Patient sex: M
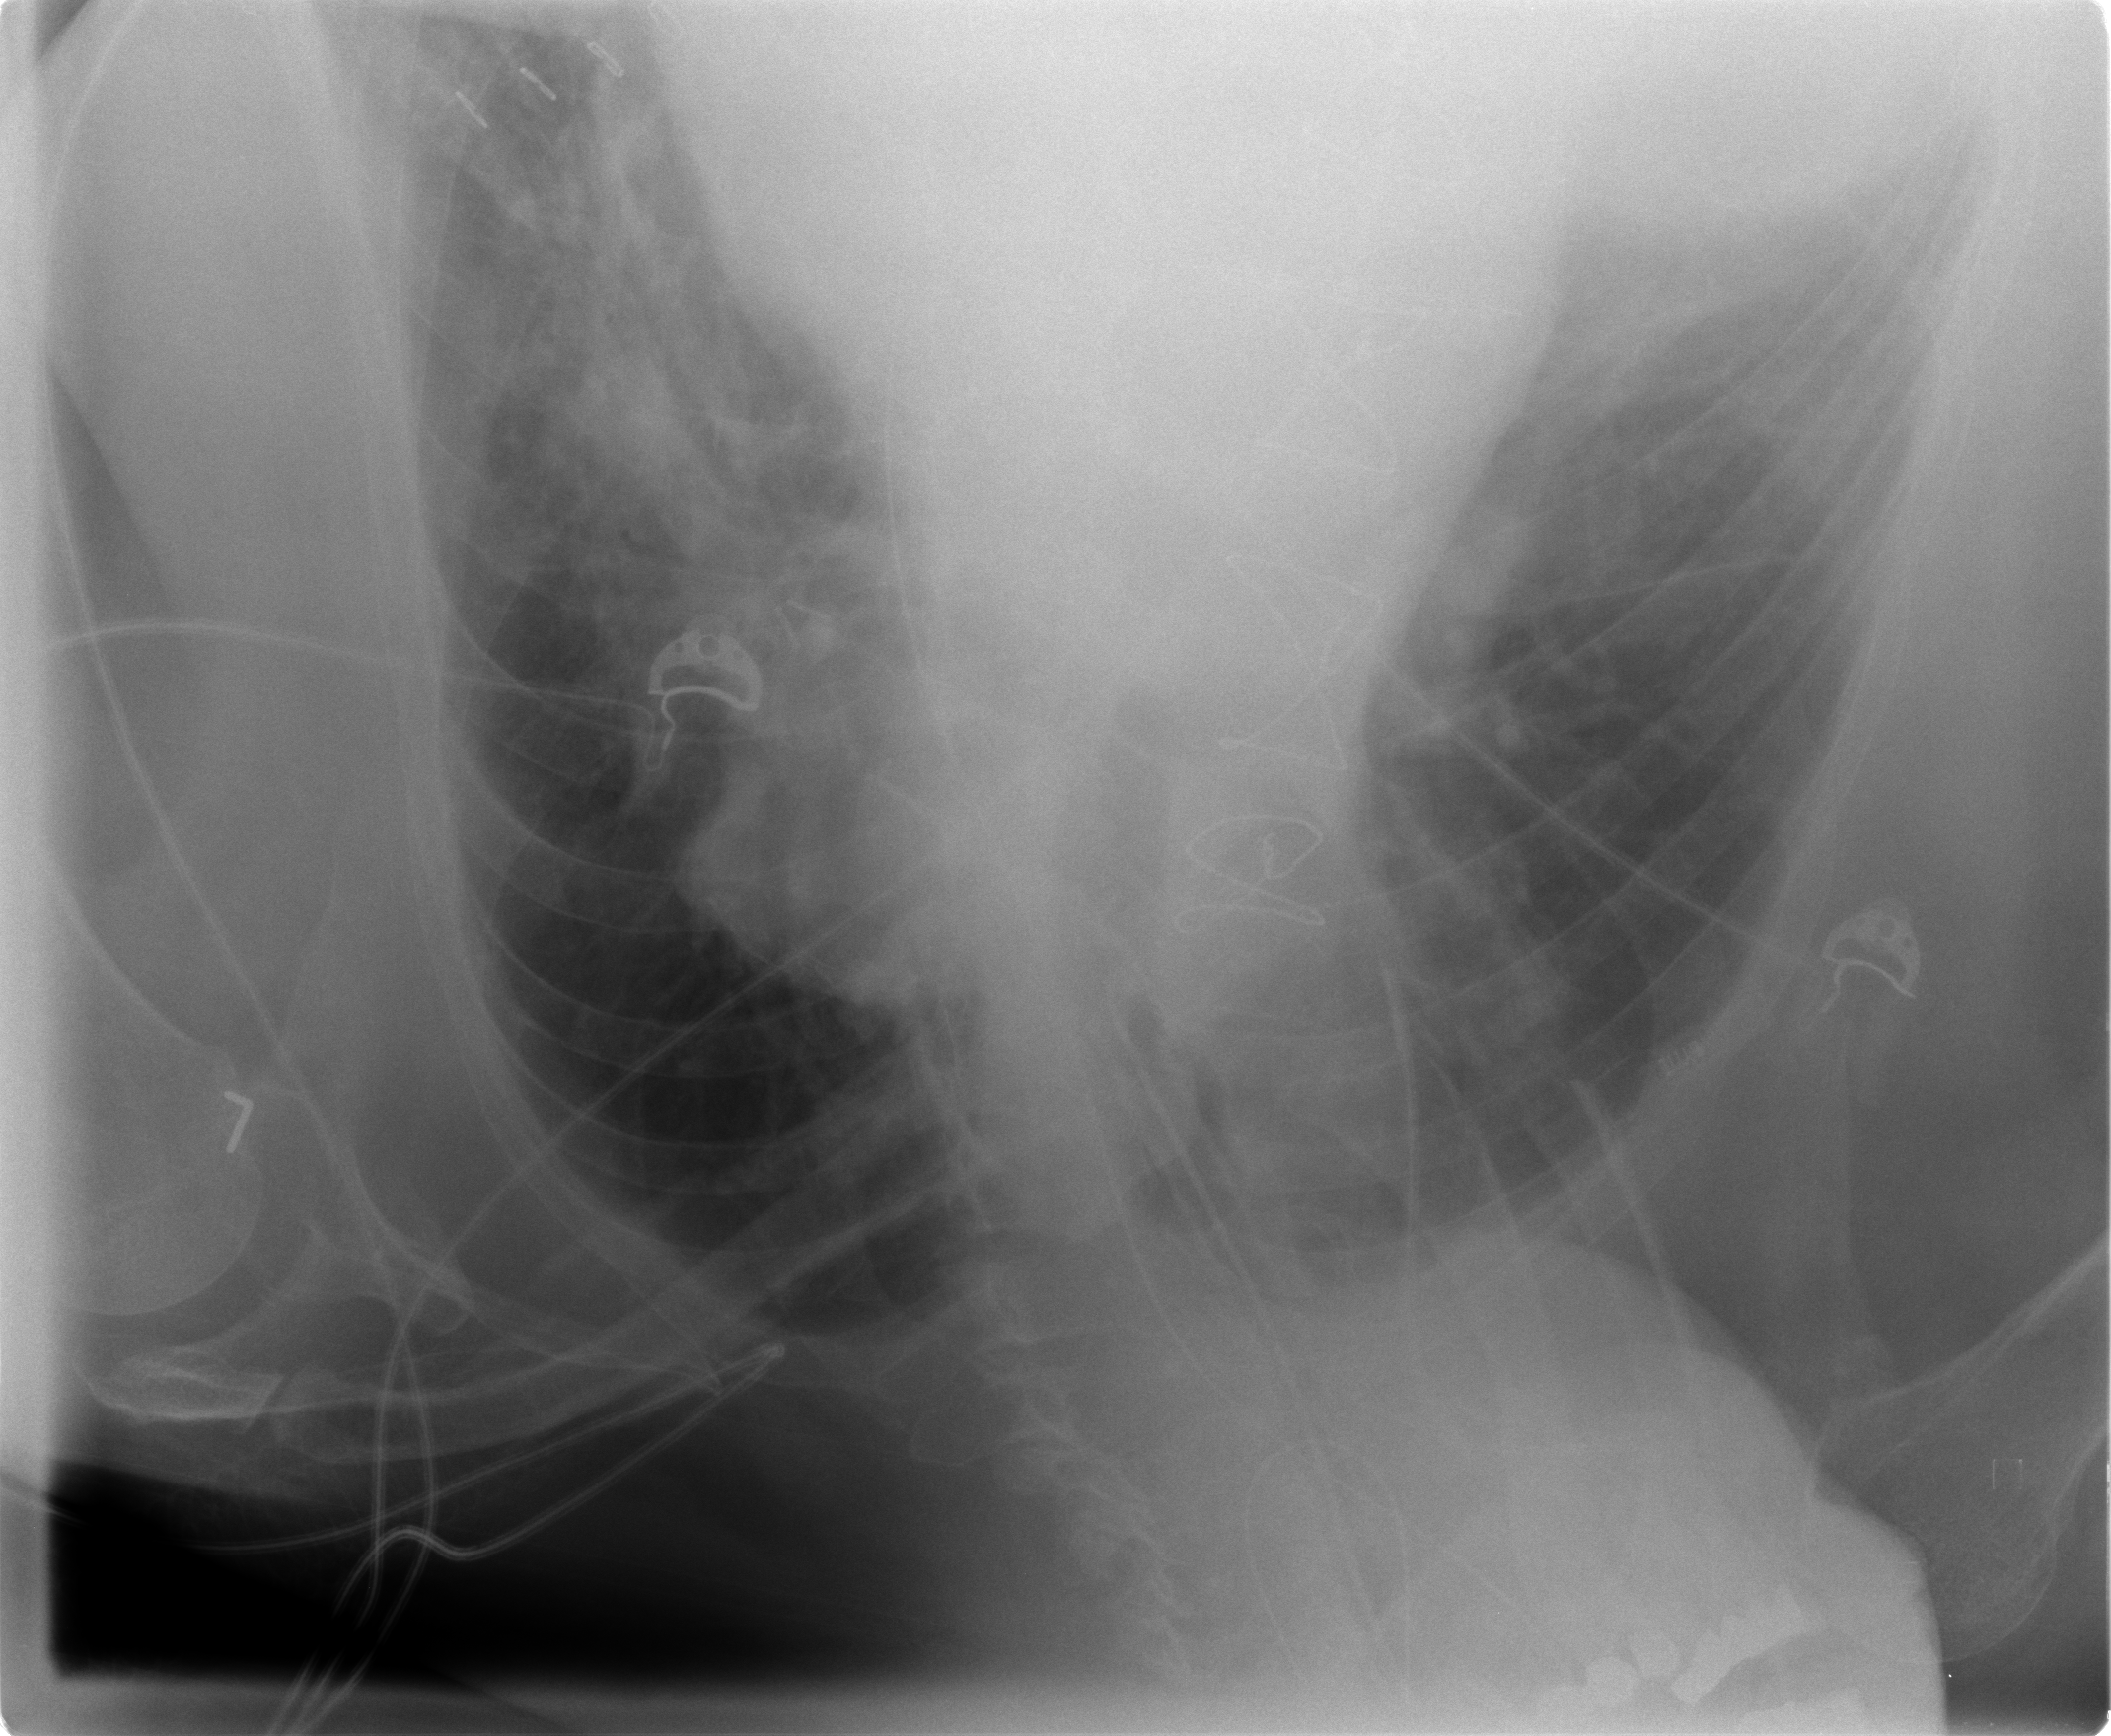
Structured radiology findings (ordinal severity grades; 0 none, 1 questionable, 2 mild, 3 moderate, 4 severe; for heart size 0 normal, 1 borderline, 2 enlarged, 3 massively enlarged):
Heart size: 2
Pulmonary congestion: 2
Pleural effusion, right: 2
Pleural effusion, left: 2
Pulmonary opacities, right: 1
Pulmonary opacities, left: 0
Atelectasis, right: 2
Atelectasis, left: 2